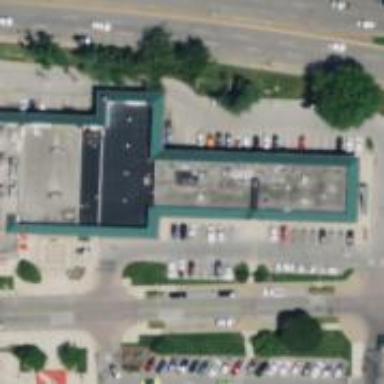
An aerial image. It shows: Pharmacy providing healthcare services.